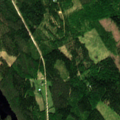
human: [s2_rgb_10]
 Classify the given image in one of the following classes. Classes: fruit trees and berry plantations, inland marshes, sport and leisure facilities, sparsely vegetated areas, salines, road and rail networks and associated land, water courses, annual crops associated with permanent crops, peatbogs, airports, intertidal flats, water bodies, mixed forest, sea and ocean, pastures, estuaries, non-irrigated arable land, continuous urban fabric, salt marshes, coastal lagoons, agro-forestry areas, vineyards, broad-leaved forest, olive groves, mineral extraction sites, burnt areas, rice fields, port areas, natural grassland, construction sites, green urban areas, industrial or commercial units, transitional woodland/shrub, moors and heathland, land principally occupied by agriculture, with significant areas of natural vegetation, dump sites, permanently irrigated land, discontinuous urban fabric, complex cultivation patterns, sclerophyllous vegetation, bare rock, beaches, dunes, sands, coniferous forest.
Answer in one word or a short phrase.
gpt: coniferous forest, mixed forest, transitional woodland/shrub